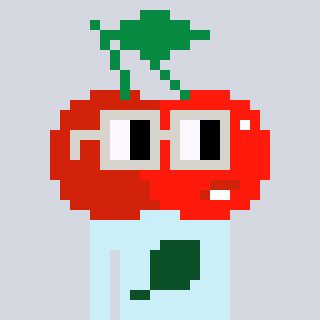
a pixel art character with square light gray glasses, a cherry-shaped head and a cold-colored body on a cool background